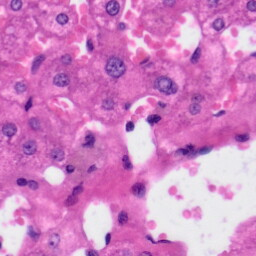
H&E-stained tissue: Liver